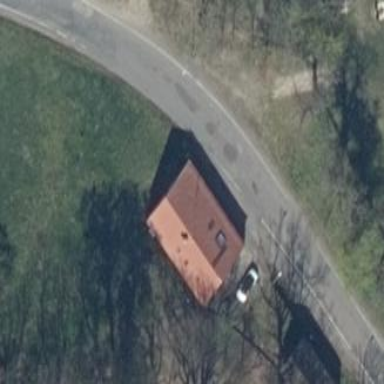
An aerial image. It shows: House with gabled roof oriented along with red color.